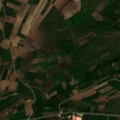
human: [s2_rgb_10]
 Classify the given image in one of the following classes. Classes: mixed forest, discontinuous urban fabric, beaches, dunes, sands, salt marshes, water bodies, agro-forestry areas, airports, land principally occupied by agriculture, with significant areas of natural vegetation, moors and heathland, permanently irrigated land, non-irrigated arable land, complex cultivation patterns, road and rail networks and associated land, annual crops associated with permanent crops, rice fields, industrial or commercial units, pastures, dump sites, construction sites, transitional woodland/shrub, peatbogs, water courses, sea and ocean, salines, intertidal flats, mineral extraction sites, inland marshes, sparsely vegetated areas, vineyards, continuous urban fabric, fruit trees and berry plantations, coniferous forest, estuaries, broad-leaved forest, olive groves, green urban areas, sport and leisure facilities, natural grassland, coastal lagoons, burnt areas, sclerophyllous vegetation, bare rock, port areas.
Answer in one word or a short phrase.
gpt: pastures, complex cultivation patterns, land principally occupied by agriculture, with significant areas of natural vegetation